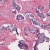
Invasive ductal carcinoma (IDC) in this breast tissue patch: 1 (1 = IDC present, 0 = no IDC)